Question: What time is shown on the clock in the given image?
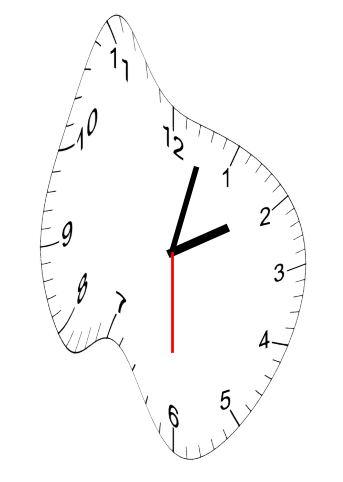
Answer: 02:02:30